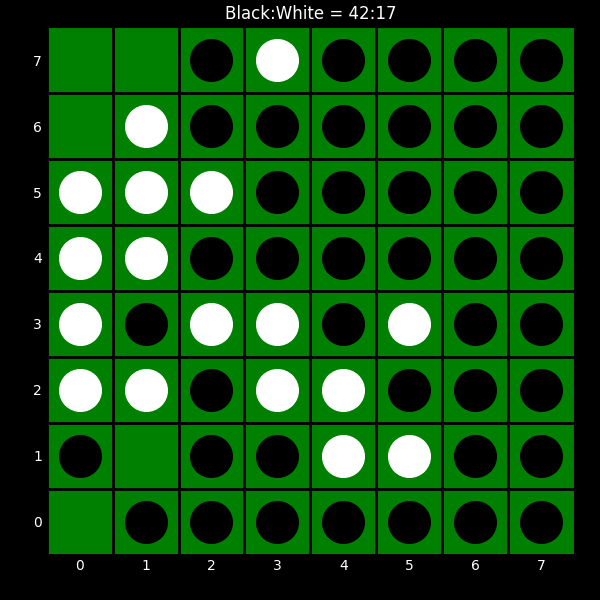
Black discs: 42
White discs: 17